Question: I have gone through various checkbox related questions but still struggling to find an answer that suits my problem.
I have a normal requirement of checkboxes to be made available to the user to check and uncheck. The 'Layers' checked by the
user will be visible in the background map and the onces unchecked wont be visible.
My problem is that i am unable to properly maintain the state as to which checkboxes must be checked when the
dialog box opens every time. Currently, suppose if i check Layer 1 and Layer 5 and set them as visible
and then i uncheck just Layer 1 later on in order to vanish just 1; both 1 and 5 get vanished.
I feel it might be due to the global variable i am using to set the boolean. Would be great if anyone could help me. Thanks.

The layout layer_checkbox.xml:
'''
<?xml version="1.0" encoding="utf-8"?>
<RelativeLayout xmlns:android="http://schemas.android.com/apk/res/android"
android:layout_width="match_parent"
android:layout_height="wrap_content" >
<TextView
android:id="@+id/label"
android:layout_width="wrap_content"
android:layout_height="wrap_content"
android:layout_toRightOf="@+id/check"
android:text="@+id/label"
android:textSize="20sp"
android:padding="8dp"
android:textColor="#0d00ff" >
</TextView>
<CheckBox
android:id="@+id/check"
android:layout_width="wrap_content"
android:layout_height="wrap_content"
android:layout_alignParentLeft="true"
android:layout_marginLeft="4px"
android:layout_marginRight="10px"
>
</CheckBox>
</RelativeLayout>
'''
The following is my approach:
1. The method initLayerManagementDialog():
'''
//These two are global variables.
public CharSequence[] charSequenceItems;
public boolean checked1[];
//This method is called when the Layers option is clicked.
public void initLayerManagementDialog()
{
AlertDialog.Builder builder = new AlertDialog.Builder(this);
builder.setTitle("Layers");
AlertDialog dialog;
charSequenceItems = map.getLayerList().toArray(new CharSequence[map.getLayerList().size()]);
final boolean [] checked = new boolean[charSequenceItems.length];
checked1 = new boolean[charSequenceItems.length];
LayerAdapter ladapter = new LayerAdapter(myInstance.mApplicationContext, map.getLayerList());
builder.setAdapter(ladapter,new DialogInterface.OnClickListener() {
//This is an empty onClick method. Looking for a cleaner way to avoid this.
@Override
public void onClick(DialogInterface dialog, int which) {
System.out.println("CheckBox button Clicked>>>");
}
});
builder.setPositiveButton("OK", new DialogInterface.OnClickListener() {
@Override
public void onClick(DialogInterface dialog, int id) {
for(int i = 0; i < map.getLayerList().size();i++){
map.setLayerVisibility( map.getLayerByName(map.getLayerList().get(i)).getName(), checked1[i]);
}
mapView.invalidate();
}
});
builder.setNegativeButton("Cancel", new DialogInterface.OnClickListener() {
@Override
public void onClick(DialogInterface dialog, int id) {
}
});
dialog=builder.create();
dialog.show();
dialog.setCanceledOnTouchOutside(true);
}
'''
1. The custom adapter: public class LayerAdapter extends ArrayAdapter {
private Context context;
private List<String> SymbolList;
boolean isChecked = false;
public LayerAdapter(Context pContext, List<String> pSymbolList)
{
super(pContext, R.layout.layer_checkbox, pSymbolList);
this.context = pContext;
this.SymbolList = pSymbolList;
}
@Override
public View getView(int position, View convertView, ViewGroup parent) {
LayoutInflater inflater = (LayoutInflater) context
.getSystemService(Context.LAYOUT_INFLATER_SERVICE);
View rowView = inflater.inflate(R.layout.layer_checkbox, parent, false);
final CheckBox cb = (CheckBox) rowView.findViewById(R.id.check);
cb.setChecked(map.getLayerByName(map.getLayerList().get(position)).getVisibility());
TextView textView = (TextView) rowView.findViewById(R.id.label);
textView.setText(SymbolList.get(position));
final int posit = position;
cb.setOnClickListener(new OnClickListener() {
@Override
public void onClick(View v) {
if (((CheckBox) v).isChecked()) {
checked1[posit] = true;
} else {
checked1[posit] = false;
}
}
});
return rowView;
}
}
The layout xml : <URL>
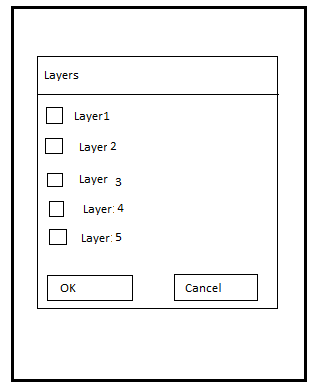
Answer: You don't need to be using an Adapter, because the Dialog builder can automatically create a checkbox list for you. You also don't need to use a member variable for the arrays.
'''
public void initLayerManagementDialog()
{
AlertDialog.Builder builder = new AlertDialog.Builder(this);
builder.setTitle("Layers");
final CharSequence[] charSequenceItems = map.getLayerList().toArray(new CharSequence[map.getLayerList().size()]);
final boolean [] checkedItems = new boolean[charSequenceItems.length];
for (int i=0; i<checkedItems.length; i++){
checkedItems[i] = map.getLayerByName(map.getLayerList().get(i).getVisibility());
}
builder.setMultiChoiceItems(charSequenceItems, checkedItems, new OnMultiChoiceClickListener(){
@Override
public void onClick(DialogInterface dialog, int indexSelected,
boolean isChecked) {
checkedItems[indexSelected] = isChecked;
}
});
builder.setPositiveButton("OK", new DialogInterface.OnClickListener() {
@Override
public void onClick(DialogInterface dialog, int id) {
for(int i = 0; i < map.getLayerList().size();i++){
map.setLayerVisibility( map.getLayerByName(map.getLayerList().get(i)).getName(), checkedItems[i]);
}
mapView.invalidate();
}
});
builder.setNegativeButton("Cancel", new DialogInterface.OnClickListener() {
@Override
public void onClick(DialogInterface dialog, int id) {
}
});
AlertDialog dialog=builder.create();
dialog.show();
dialog.setCanceledOnTouchOutside(true);
}
'''
If you're curious why your method didn't work, maybe it's because in your 'getView' method you are getting the state directly from the map each time, but you are not updating the map state immediately when the checkboxes are clicked. So if 'getView' is called on the view containing a checkbox, it will get reset to the value from before the dialog opened. This would be a problem when you rotate the screen, or if you have enough layers that the list has to be scrolled to see them all.